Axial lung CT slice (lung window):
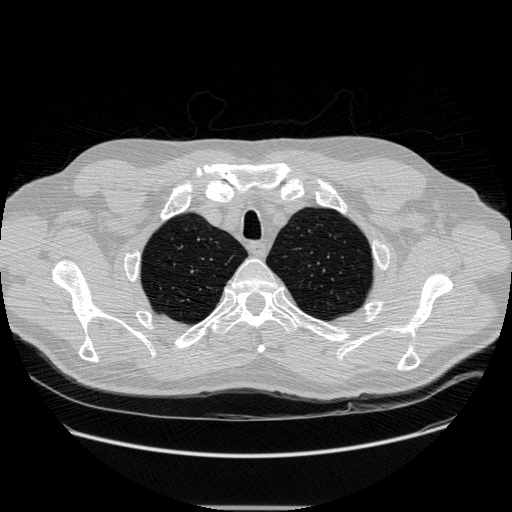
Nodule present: no